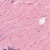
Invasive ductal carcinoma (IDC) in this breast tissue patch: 0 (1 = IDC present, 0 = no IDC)